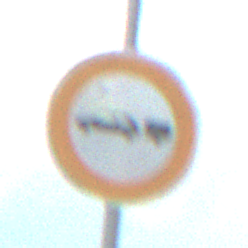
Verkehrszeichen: VerbotPersonenkraftwagenMitAnhaenger
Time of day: MorningAfternoon
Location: Outdoor (Nature)
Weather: PartlyCloudy
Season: NotSpecified
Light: Natural